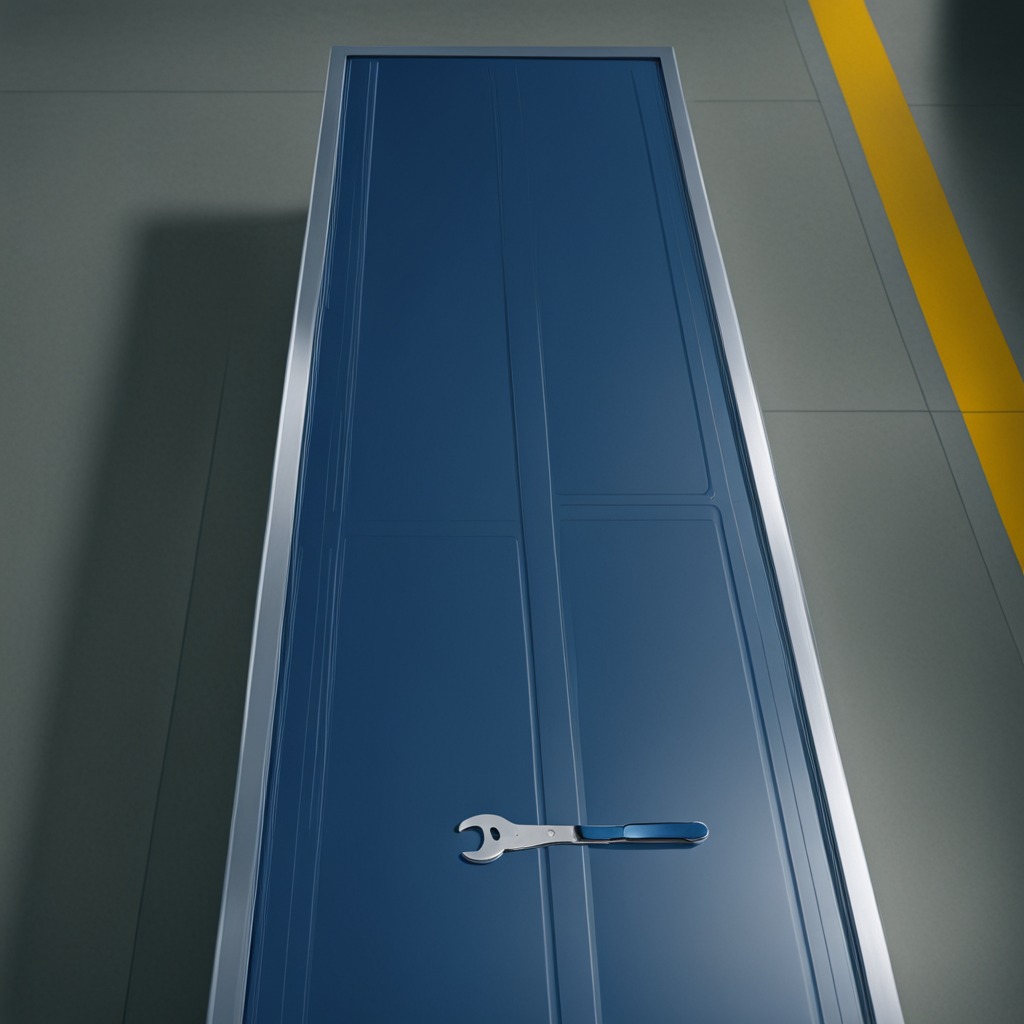
An wrench is lying on the toolbox surface in the airplane hangar workshop.